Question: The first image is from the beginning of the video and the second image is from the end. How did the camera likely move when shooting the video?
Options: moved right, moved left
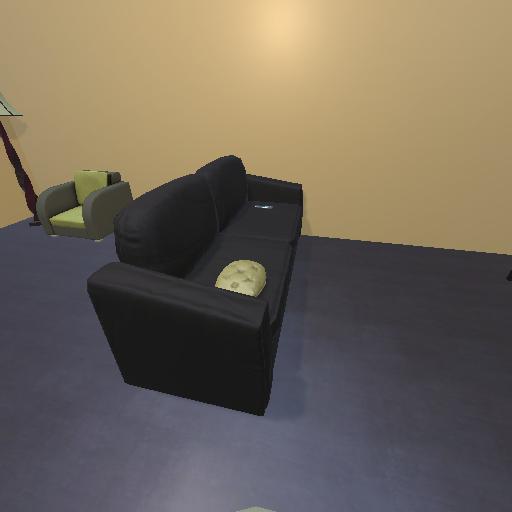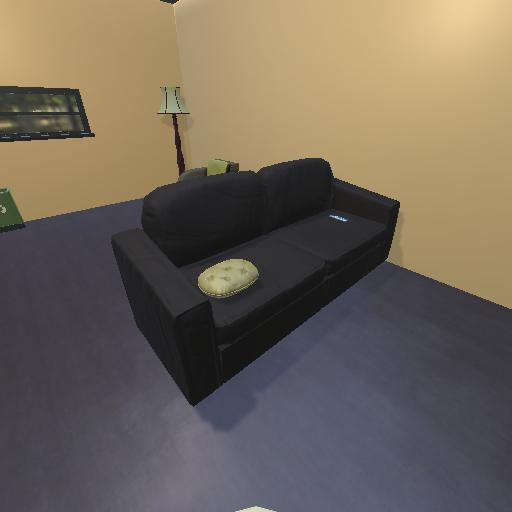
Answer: moved right